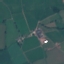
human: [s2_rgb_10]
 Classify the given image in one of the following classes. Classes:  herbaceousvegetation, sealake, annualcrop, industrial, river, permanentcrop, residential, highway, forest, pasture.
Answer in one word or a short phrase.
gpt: Pasture